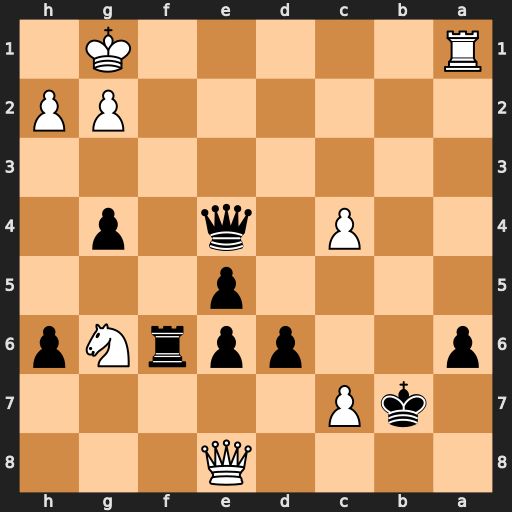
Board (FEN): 4Q3/1kP5/p2pprNp/4p3/2P1q1p1/8/6PP/R5K1
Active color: b
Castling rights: -
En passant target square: -
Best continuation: Qd4+ Kh1 Qxa1#